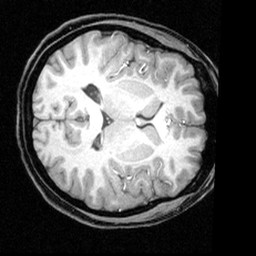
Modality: T1w
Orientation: axial
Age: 23
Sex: female